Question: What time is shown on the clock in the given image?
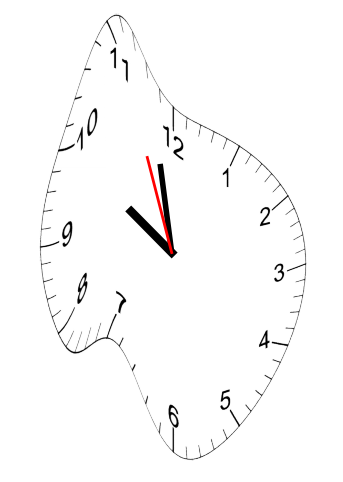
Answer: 09:57:56